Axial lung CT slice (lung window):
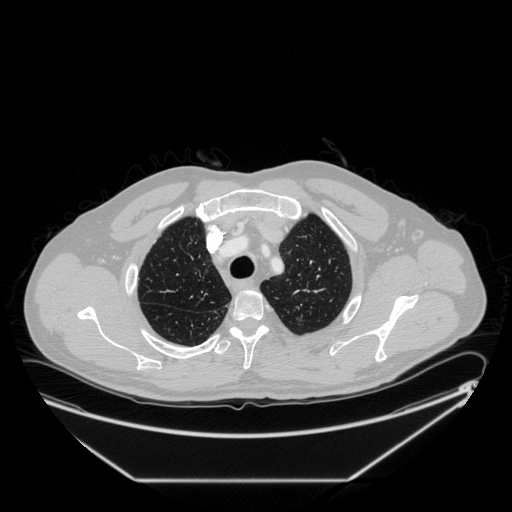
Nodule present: no